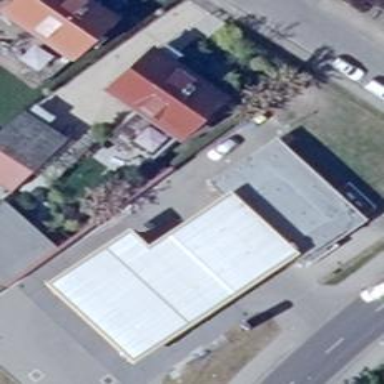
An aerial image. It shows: Building that houses fuel shop.